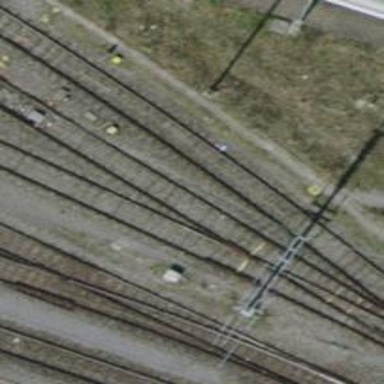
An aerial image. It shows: Railway yard with single rail track. The electrified track has contact line for power supply.